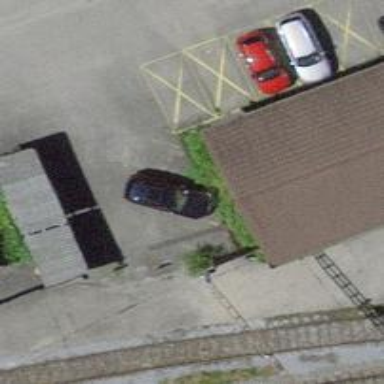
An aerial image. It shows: Railway service station.